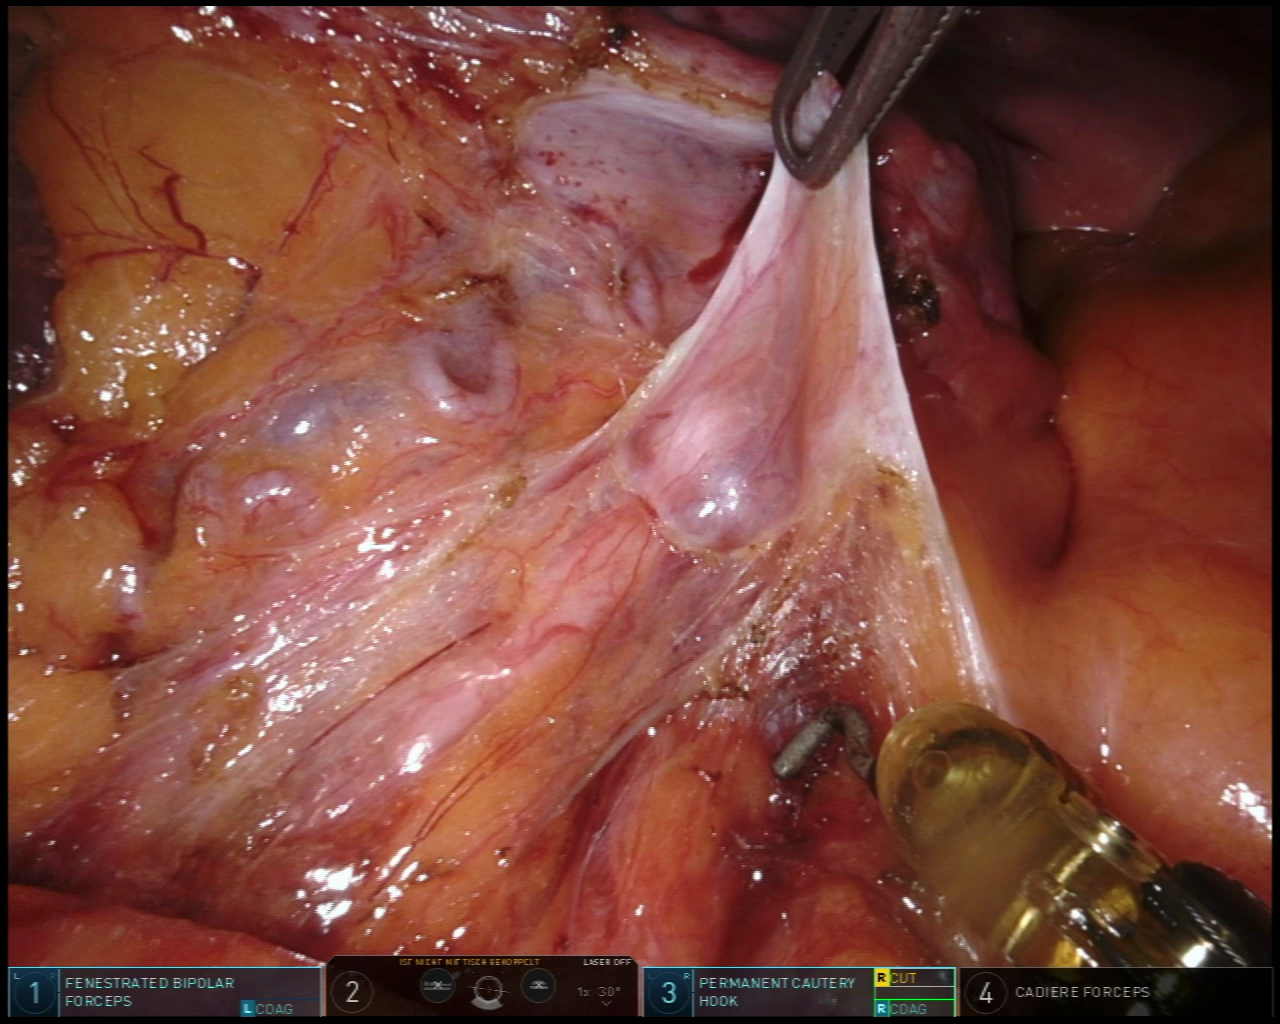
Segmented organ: ureter
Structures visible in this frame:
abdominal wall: no
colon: no
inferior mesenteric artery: no
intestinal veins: no
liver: no
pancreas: no
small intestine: no
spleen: no
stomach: no
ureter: yes
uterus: yes
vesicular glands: no